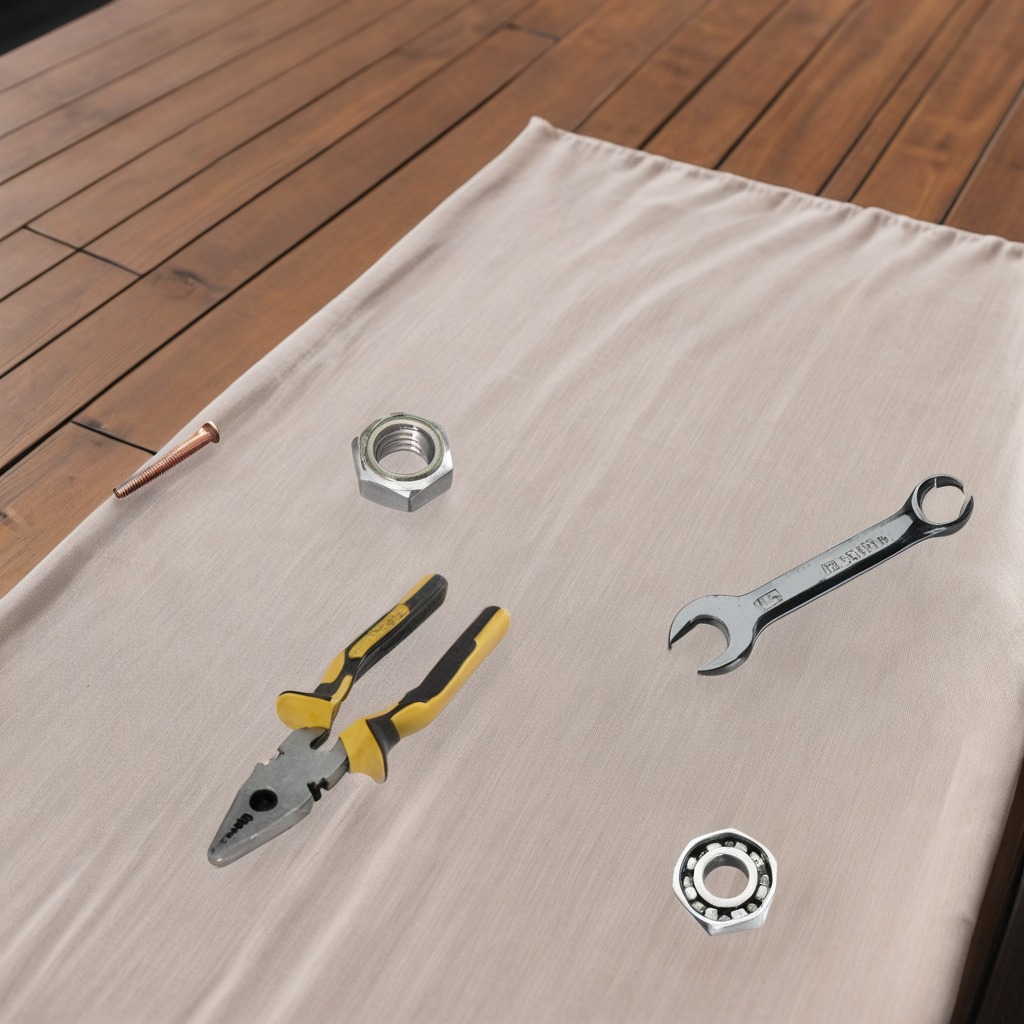
A ball bearing, a machine screw, pliers, a nut, and a wrench are lying on the wooden table.